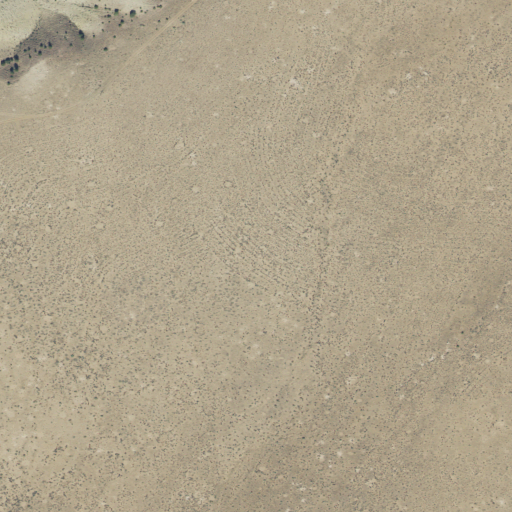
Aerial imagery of plain(s) in Utah named Donkey Flat containing shrub and grassland